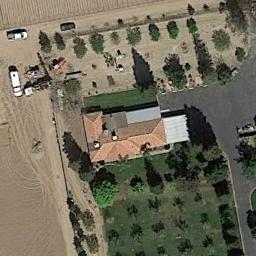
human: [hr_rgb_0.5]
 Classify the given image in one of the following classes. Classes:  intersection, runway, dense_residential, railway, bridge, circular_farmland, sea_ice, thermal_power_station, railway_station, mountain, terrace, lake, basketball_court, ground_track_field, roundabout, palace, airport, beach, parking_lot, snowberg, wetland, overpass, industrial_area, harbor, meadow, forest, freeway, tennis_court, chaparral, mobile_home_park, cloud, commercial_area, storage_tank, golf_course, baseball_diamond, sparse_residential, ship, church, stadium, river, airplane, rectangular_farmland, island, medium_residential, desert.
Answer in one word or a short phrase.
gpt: sparse_residential